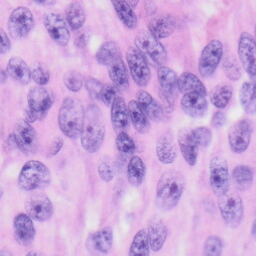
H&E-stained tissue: Skin